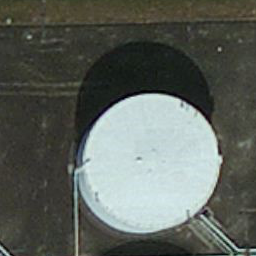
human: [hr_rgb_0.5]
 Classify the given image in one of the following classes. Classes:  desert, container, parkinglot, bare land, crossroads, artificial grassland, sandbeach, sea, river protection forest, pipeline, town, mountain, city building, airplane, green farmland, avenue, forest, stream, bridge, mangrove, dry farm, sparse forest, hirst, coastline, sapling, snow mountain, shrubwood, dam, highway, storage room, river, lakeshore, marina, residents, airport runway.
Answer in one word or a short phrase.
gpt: storage room